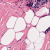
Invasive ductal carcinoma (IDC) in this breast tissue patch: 0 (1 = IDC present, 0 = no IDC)